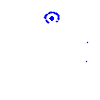
Particle: kaon